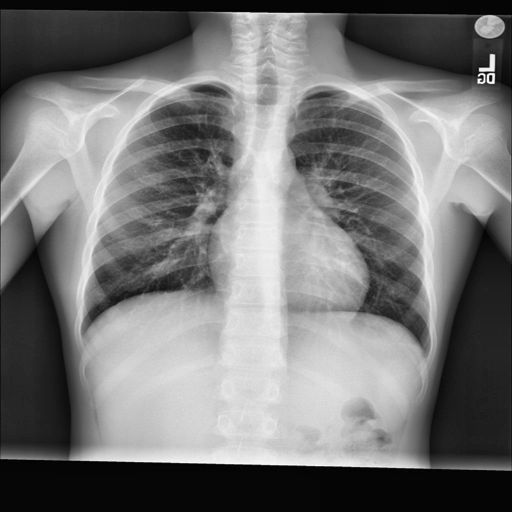
Finding: NORMAL